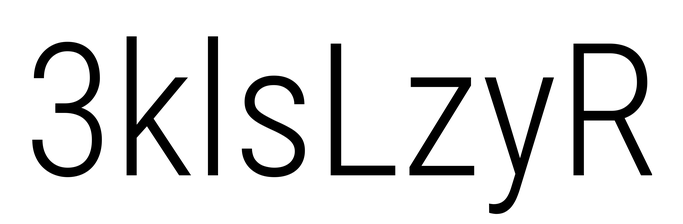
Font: Roboto_Condensed_Light